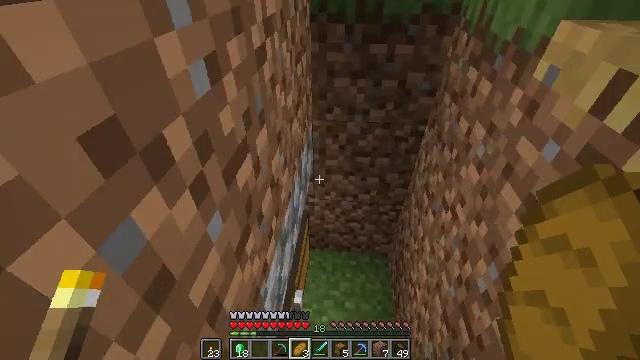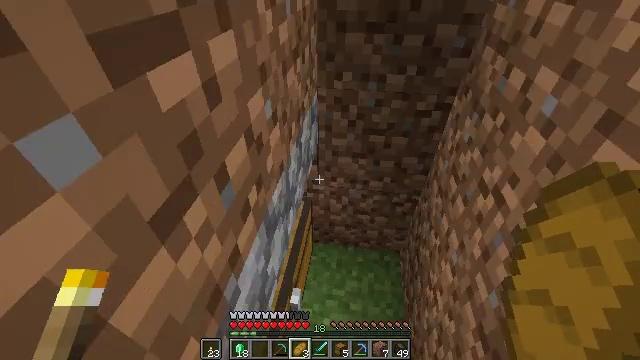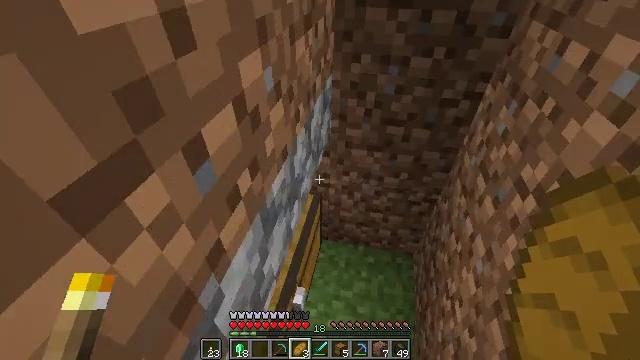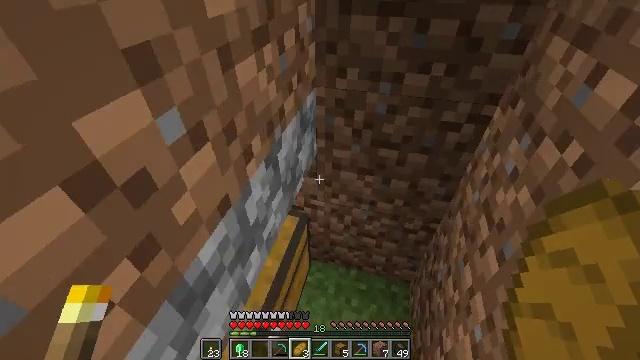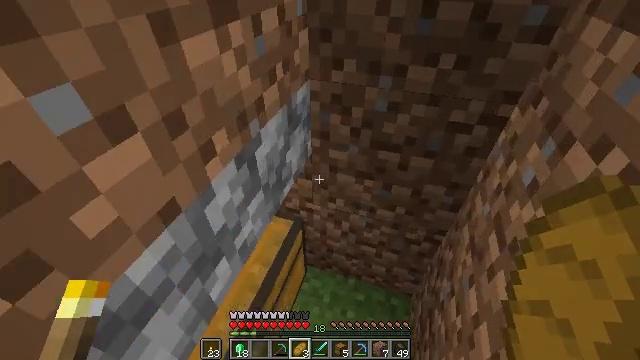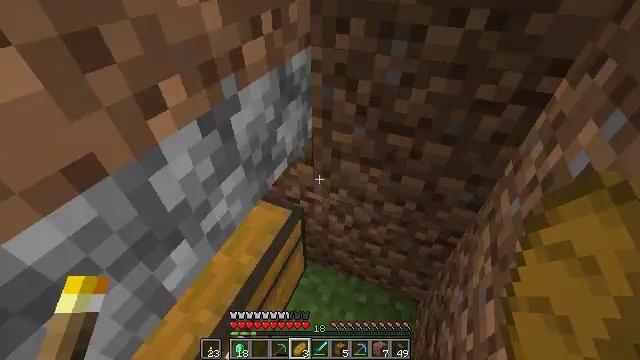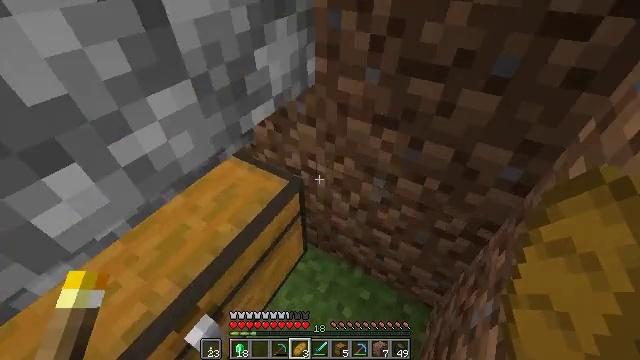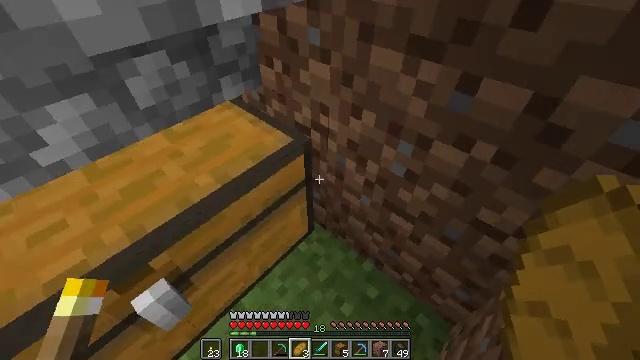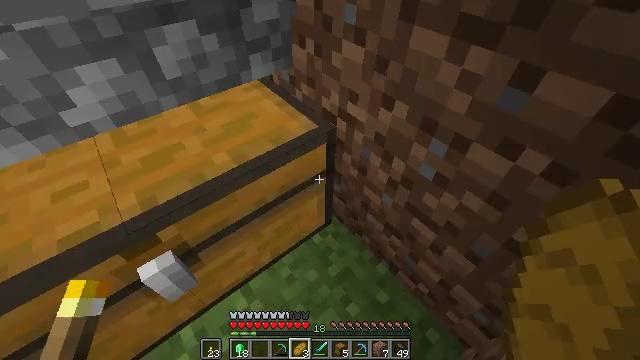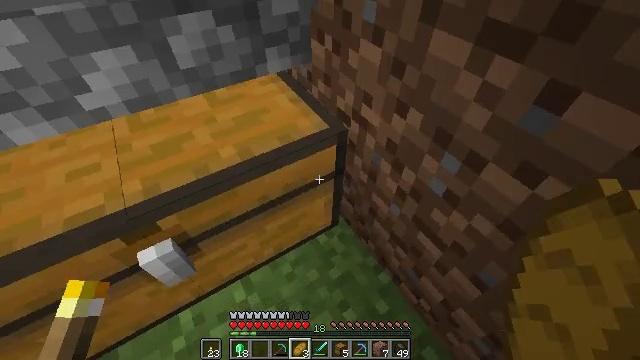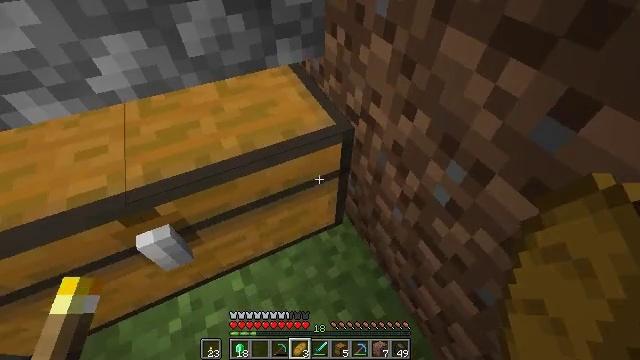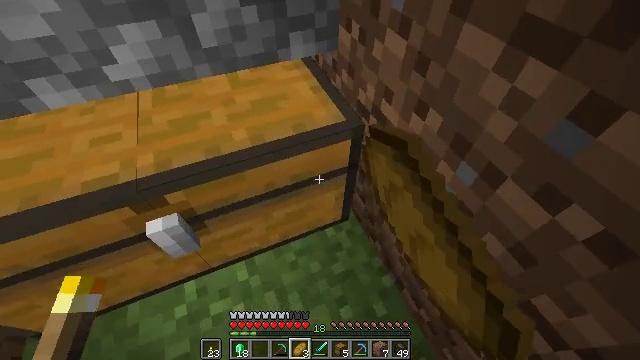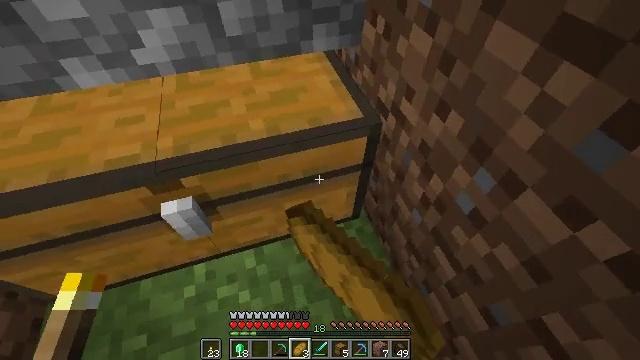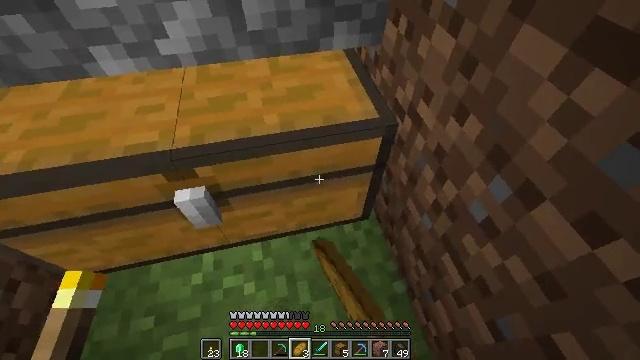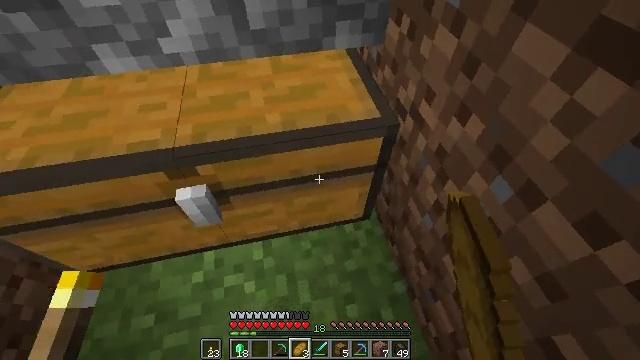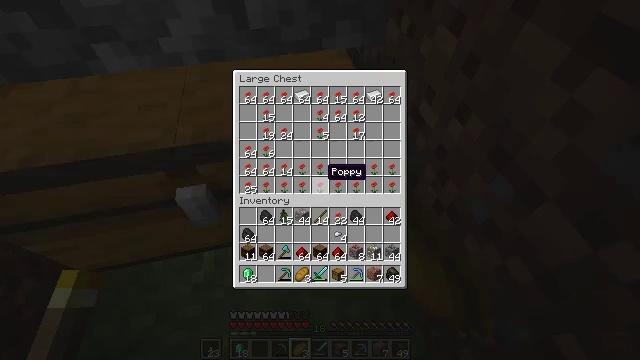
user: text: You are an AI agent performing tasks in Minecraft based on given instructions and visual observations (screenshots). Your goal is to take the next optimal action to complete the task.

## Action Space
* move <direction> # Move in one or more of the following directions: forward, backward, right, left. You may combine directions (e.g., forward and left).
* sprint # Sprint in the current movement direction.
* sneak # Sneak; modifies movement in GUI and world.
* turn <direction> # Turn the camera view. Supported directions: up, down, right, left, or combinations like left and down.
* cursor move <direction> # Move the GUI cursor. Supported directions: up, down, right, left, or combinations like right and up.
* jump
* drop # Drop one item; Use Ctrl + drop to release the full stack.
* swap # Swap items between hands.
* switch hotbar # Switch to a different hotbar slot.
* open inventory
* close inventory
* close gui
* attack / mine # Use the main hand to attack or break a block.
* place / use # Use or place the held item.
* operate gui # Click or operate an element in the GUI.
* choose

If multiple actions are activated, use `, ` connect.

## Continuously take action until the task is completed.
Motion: motion action
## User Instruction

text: Use a crafting table to create an emerald.
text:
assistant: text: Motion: move forward and move right, turn left
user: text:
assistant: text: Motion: move forward and move right, turn left
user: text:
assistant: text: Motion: move forward and move right, turn left
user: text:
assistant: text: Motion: move forward and move right, turn left
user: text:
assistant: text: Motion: move forward and move right, turn left
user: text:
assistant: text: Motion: move right, turn left and down
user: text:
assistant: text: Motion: turn left and down
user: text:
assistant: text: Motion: turn left and down
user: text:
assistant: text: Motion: turn left and down
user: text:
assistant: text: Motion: turn left and down, use / place
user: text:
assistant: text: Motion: turn left and down, use / place
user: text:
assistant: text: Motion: turn left and down, use / place
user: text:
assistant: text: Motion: turn left, use / place
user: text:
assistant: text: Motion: use / place
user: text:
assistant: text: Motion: open gui
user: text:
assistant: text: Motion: no_op
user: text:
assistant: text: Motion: no_op
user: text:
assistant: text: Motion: no_op
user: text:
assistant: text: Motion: no_op
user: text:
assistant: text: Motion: no_op
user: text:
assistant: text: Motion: no_op
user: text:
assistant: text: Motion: cursor move up
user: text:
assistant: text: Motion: cursor move up
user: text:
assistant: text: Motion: cursor move up
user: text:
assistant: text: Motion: cursor move up
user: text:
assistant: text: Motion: cursor move up
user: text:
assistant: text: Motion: no_op
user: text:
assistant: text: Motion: sneak
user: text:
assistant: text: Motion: sneak
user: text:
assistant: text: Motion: sneak